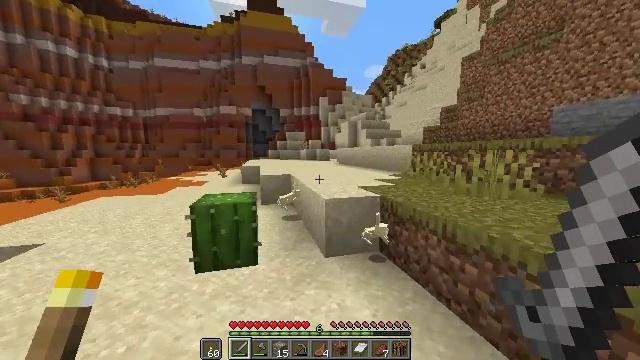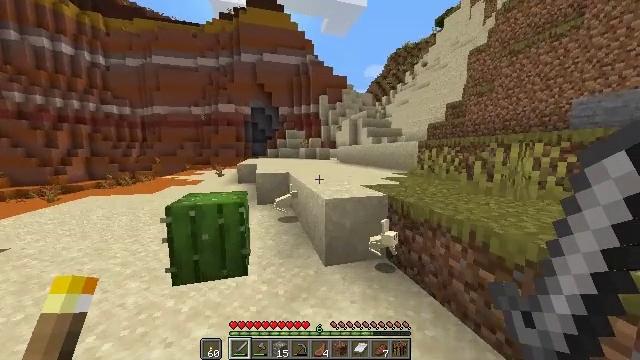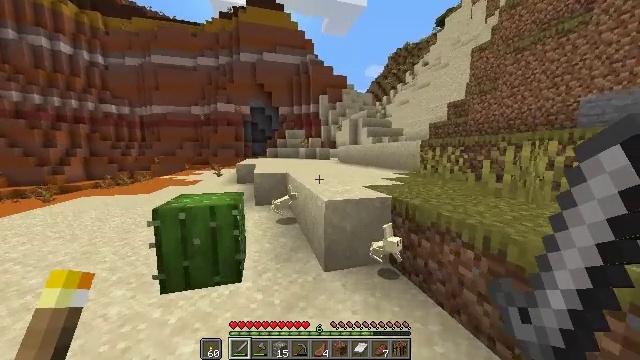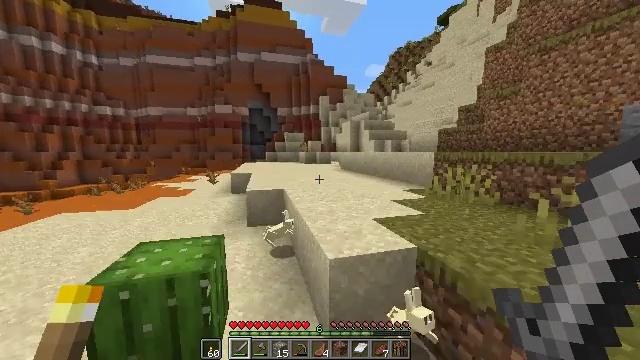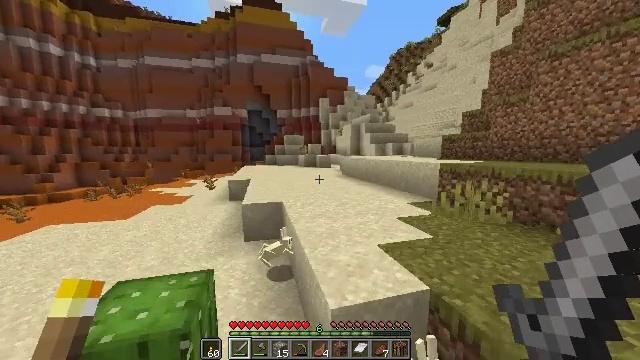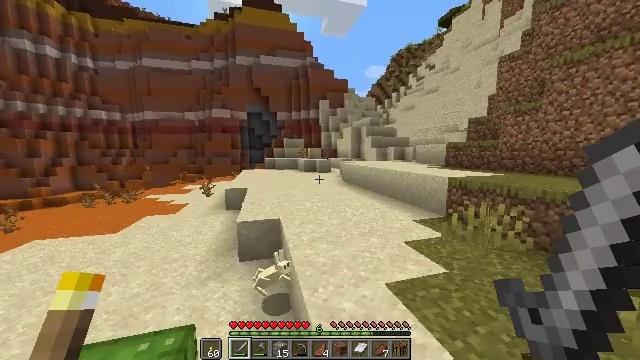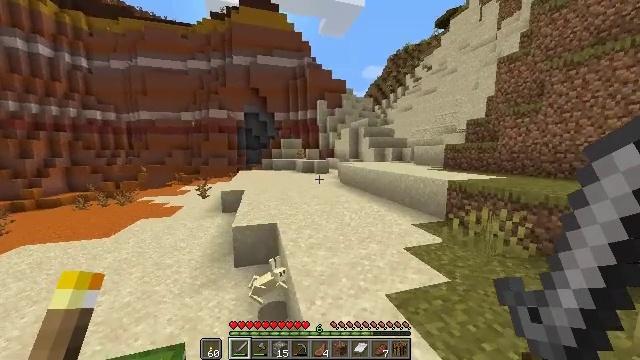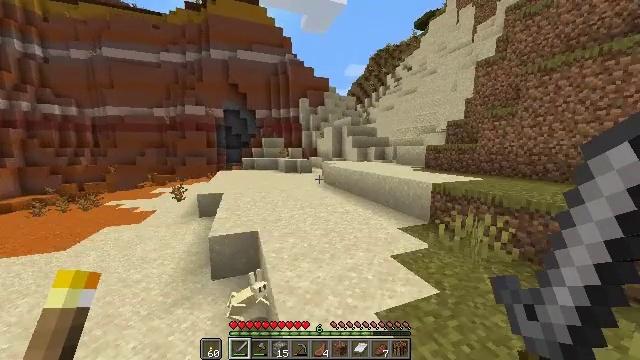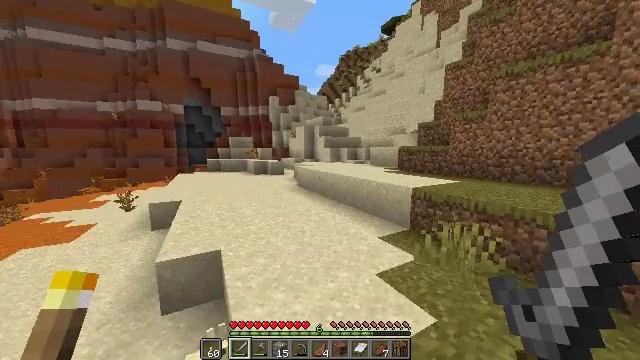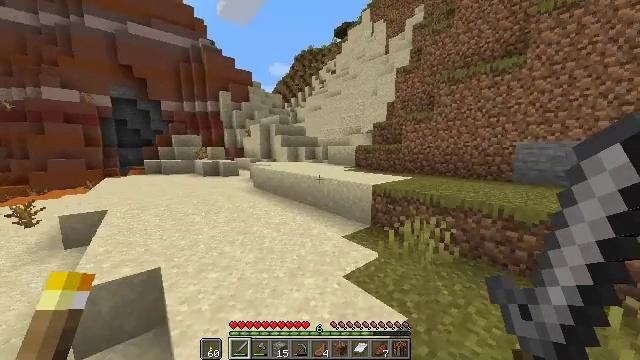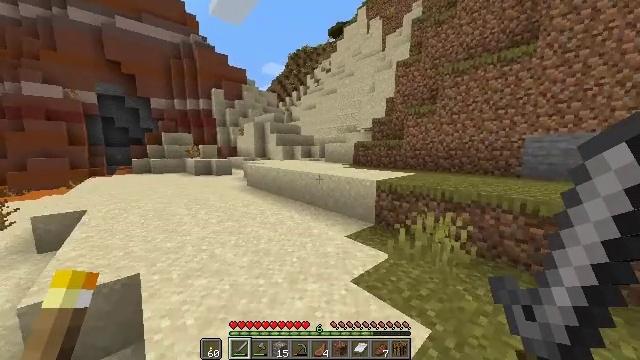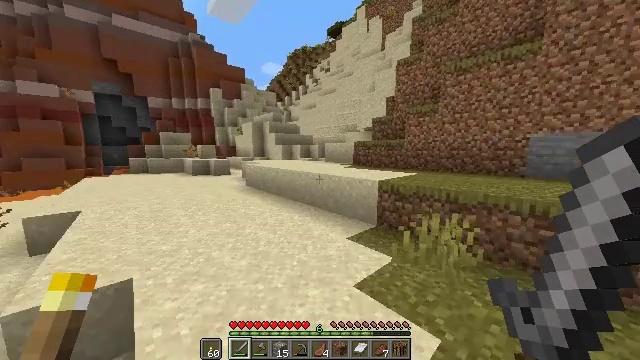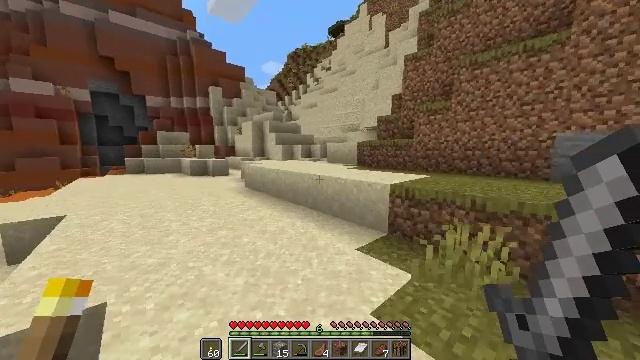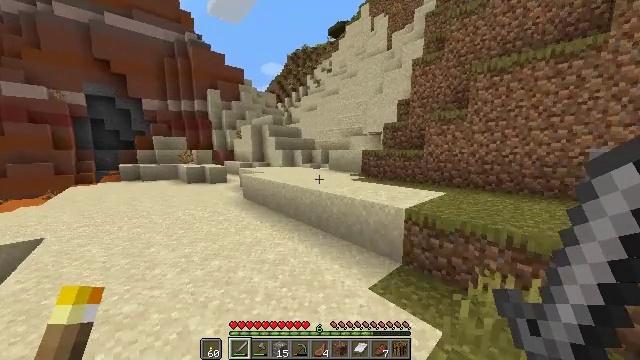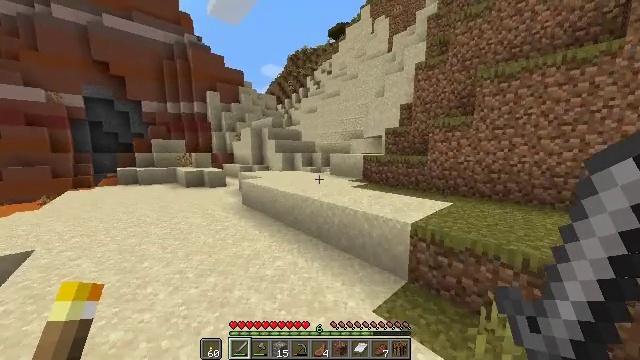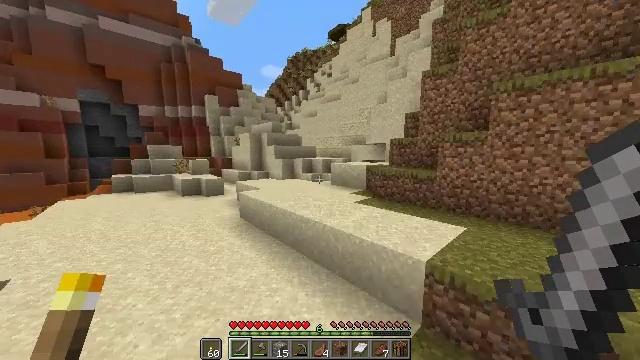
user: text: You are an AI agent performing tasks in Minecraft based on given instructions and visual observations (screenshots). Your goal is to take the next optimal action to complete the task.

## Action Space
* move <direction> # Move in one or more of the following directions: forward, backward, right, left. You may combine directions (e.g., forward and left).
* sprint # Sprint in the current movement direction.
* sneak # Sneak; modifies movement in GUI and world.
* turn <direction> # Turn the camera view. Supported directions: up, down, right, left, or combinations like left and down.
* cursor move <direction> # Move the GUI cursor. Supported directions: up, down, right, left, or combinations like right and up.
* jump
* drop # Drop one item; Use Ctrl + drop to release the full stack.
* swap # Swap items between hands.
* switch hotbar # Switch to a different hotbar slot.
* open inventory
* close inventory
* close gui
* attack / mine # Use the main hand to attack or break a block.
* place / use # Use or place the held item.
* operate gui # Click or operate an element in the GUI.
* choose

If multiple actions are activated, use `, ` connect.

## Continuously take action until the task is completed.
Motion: motion action
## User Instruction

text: Collect sand to make glass.
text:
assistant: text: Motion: move forward, sprint, jump
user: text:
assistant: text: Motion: move forward, sprint, jump
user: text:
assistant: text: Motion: move forward, sprint, jump
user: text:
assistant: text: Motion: move forward, sprint, jump
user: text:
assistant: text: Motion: move forward, sprint, jump
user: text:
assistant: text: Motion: move forward, sprint, jump
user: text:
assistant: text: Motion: move forward, sprint, turn right, jump
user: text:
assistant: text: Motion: move forward, sprint, turn right, jump
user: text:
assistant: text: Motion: move forward, sprint, turn right, jump
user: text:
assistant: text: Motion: move forward, sprint, turn right, jump
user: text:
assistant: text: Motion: move forward, sprint, jump
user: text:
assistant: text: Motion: move forward, sprint, jump
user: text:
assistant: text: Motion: move forward, sprint, jump
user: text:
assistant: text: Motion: move forward, sprint, jump
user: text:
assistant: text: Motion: move forward, sprint, jump
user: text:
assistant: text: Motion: move forward, sprint, jump
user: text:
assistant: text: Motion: move forward, sprint, jump
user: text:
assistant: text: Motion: move forward, sprint, turn left, jump
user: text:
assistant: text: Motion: move forward, sprint, turn left, jump
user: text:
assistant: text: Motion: move forward, sprint, turn left, jump
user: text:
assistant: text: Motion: move forward, sprint, turn left, jump
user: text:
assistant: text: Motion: move forward, sprint, turn left, jump
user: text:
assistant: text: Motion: move forward, sprint, turn left, jump
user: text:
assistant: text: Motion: move forward, sprint, turn left, jump
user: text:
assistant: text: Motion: move forward, sprint, jump
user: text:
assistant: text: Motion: move forward, sprint, jump
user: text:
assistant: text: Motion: move forward, sprint, jump
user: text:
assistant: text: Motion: move forward, sprint, jump
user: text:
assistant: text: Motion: move forward, sprint, jump
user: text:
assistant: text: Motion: move forward, sprint, jump